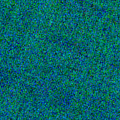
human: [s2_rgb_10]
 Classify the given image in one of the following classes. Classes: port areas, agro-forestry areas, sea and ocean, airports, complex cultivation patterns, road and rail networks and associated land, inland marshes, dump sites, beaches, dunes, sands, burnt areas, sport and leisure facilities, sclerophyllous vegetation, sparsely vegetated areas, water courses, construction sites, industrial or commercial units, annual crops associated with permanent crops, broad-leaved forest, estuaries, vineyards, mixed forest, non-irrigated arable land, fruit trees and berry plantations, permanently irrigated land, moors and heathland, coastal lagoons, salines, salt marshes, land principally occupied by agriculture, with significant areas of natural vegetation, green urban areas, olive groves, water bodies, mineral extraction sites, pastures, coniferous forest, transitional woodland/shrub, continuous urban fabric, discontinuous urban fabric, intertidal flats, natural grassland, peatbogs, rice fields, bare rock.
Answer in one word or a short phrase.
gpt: sea and ocean